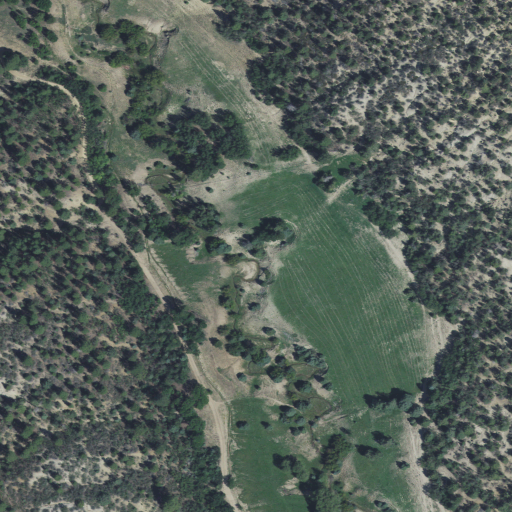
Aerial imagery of valley in Utah named Straight Canyon containing evergreen forest, deciduous forest, and shrub